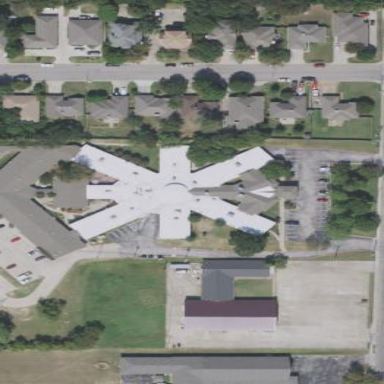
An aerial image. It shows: Nursing home building.